Question: I'm using 'getUserMedia()', and when implementing constraints (see below) they only work in Chrome and not Mozilla. The size in mozilla always appears stretched and ends up bigger than the one in chome.
'''
var vid_constraints = {
mandatory: {
maxHeight: 180,
maxWidth: 320
}
}
var constraints = { audio: false, video: vid_constraints };
navigator.getUserMedia(constraints, successCallback, errorCallback);
'''
After reading some, it appears that 'MozGetUserMedia()' doesn't support resolution constraints. Is there a way to display the video that ensures it has the same size/res in both Firefox and Chrome?
Thanks
I've modified the script to take snapshots. I've saved snapshots in Moz and in Chrome - the result is what follows:

(left = , right = )
Thought this may clarify the problem. It looks like aspect ratio.
Yes - the aspect ratio for the chrome one is 16:9, whereas for Moz its 4:3. How can I modify this?
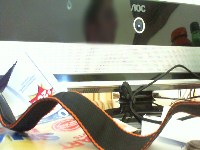
Answer: ## Edit April 15
As noted by <URL>,
> Firefox [38+] does support a subset of constraints with
getUserMedia(), but not the outdated syntax that Chrome and Opera are
using. The mandatory / optional syntax was deprecated a year ago, and
minWidth and minHeight the year before that.
So the new syntax, approved by specs is :
'''
var constraints = {
audio: false,
video: {
width: { min: 1024, ideal: 1280, max: 1920 },
height: { min: 576, ideal: 720, max: 1080 },
}
};
'''
However this syntax throws an error in Chrome. As noted in comments, a <URL> for older FF and chrome.
Here is my attempt, for chrome only (but newer version of FF seem to accept the magical and hidden 'require:['width', 'height']'.
'''
var video_constraints = {
width: { min: 320, max: 480 },
height: { min: 240, max: 360 },
require: ["width", "height"] // needed pre-Firefox 38 (non-spec)
};
function getMedia(){
if(navigator.webkitGetUserMedia){
var wkConstraints={mandatory: {} };
var c = video_constraints;
for(var i in c){
switch(i){
case 'width': for(j in c[i]){
switch(j){
case 'max': wkConstraints.mandatory.maxWidth = c[i][j]; break;
case 'min': wkConstraints.mandatory.minWidth = c[i][j]; break;
case 'exact': wkConstraints.mandatory.minWidth = wkConstraints.mandatory.maxWidth = c[i][j]; break;
}
}; break;
case 'height': for(var j in c[i]){
switch(j){
case 'max': wkConstraints.mandatory.maxHeight = c[i][j]; break;
case 'min': wkConstraints.mandatory.minHeight = c[i][j]; break;
case 'exact': wkConstraints.mandatory.minHeight = wkConstraints.mandatory.maxHeight = c[i][j]; break;
}
}; break;
default: break;
}
}
video_constraints = wkConstraints;
}
navigator.getUserMedia = ( navigator.getUserMedia ||
navigator.webkitGetUserMedia ||
navigator.mozGetUserMedia);
if(!navigator.getUserMedia){
alert("your browser doesn't support getUserMedia")
}
navigator.getUserMedia(
{
video: video_constraints,
audio: false,
},
function(stream) {
if (navigator.mozGetUserMedia) {
video.mozSrcObject = stream;
}
else {
var URL = window.URL || window.webkitURL;
video.src = URL.createObjectURL(stream);
}
video.play();
},
function(err) {
console.log(err);
}
);
}
var video= document.querySelector('video');
video.addEventListener('playing', loopStart, false);
function loopStart(){
this.removeEventListener('playing', loopStart);
if(this.videoHeight === 0){
window.setTimeout(function() {
this.pause();
this.play();
loopStart();
}, 100);
}
else {
this.setAttribute('width', this.videoWidth);
this.setAttribute('height', this.videoHeight);
}
}
getMedia();
'''
'''
<video/>
'''
## First Answer
So I started to write you this before you answered your own question.
As noted in the comments, I'm drawing each frame of the video to fit a resized canvas.
'''
var video, canvas, streaming = false,
constrainedWidth = 320,
constrainedHeight = 180;
function streamCam() {
navigator.getMedia = (navigator.getUserMedia ||
navigator.webkitGetUserMedia ||
navigator.mozGetUserMedia ||
navigator.msGetUserMedia);
//**Deprecated Now, see the update**
var video_constraints = {
"mandatory": {
"minWidth": constrainedWidth,
"minHeight": constrainedHeight,
"minFrameRate": "30"
},
"optional": []
}
navigator.getMedia({
video: video_constraints,
audio: false
},
function(stream) {
if (navigator.mozGetUserMedia) {
video.mozSrcObject = stream;
} else {
var vendorURL = window.URL || window.webkitURL;
video.src = vendorURL.createObjectURL(stream);
}
video.play();
},
function(err) {
console.log("An error occured! " + err);
streamCam();
}
);
}
function FFResize() {
canvas.width = constrainedWidth;
canvas.height = constrainedHeight;
canvas.getContext('2d').drawImage(video, 0, 0, constrainedWidth, constrainedHeight);
setTimeout(function() {
requestAnimationFrame(FFResize)
}, 10);
}
window.onload = function() {
video = document.querySelector('#video'),
canvas = document.querySelector('#canvas');
streamCam();
video.addEventListener('playing', function(ev) {
if (!streaming) {
if (video.videoHeight === 0) {
window.setTimeout(function() {
video.pause();
video.play();
}, 100);
} else {
video.setAttribute('width', video.videoWidth);
video.setAttribute('height', video.videoHeight);
canvas.setAttribute('width', constrainedWidth);
canvas.setAttribute('height', constrainedHeight);
streaming = true;
requestAnimationFrame(FFResize);
}
}
}, false);
};
'''
'''
#canvas {
position: fixed;
top: 0;
}
'''
'''
<video id="video"></video>
<canvas id="canvas"></canvas>
'''
This does its job but as you noted constraints are still in dev and the only way to have them to work with Firefox is to manually set every browser's 'media.navigator.video.default_' in 'about:config'.